Question: I wanna install an ASP.NET application on WIN XP SP3,
Thus I've installed 'IIS 5.1' , '.Net Framework 3.5 SP1' and 'MSSQL 2008 R2' on my WinXP SP3.
Then, I copied my application folder to 'C:\Inetpub\wwwroot\'
Next, I've created an application from my folder in 'IIS Manager' and I set the permissions as the following image :

As you can see, I can't write and even read from the database and whenever I wanna write into the database I receive the above exception.
What's the wrong with it ?
P.S:
I'm using Win XP on VMware Workstation 7.1
The application is running in Win Vista x86 and Win7 x64 without any problems.
The application was written with .Net Framework 3.5 SP1
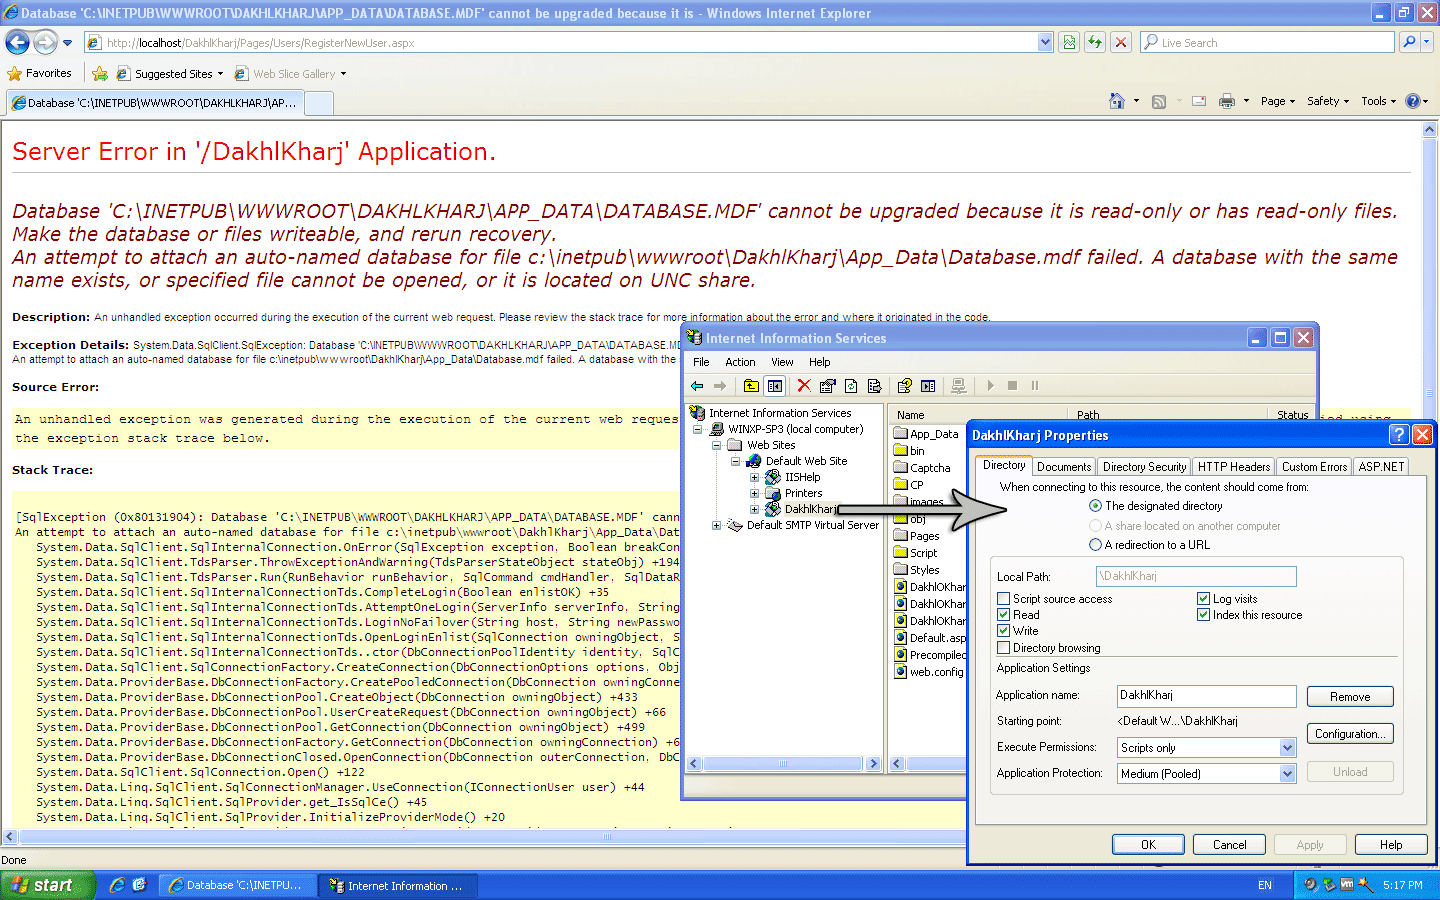
Answer: I've found the solution.
I disabled the Windows Firewall and shared the folder with 'Allow Users to change my files" , and now I can write and read from the database easily :-)